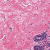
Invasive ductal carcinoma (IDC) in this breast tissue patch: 0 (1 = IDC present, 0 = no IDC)